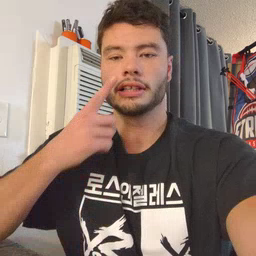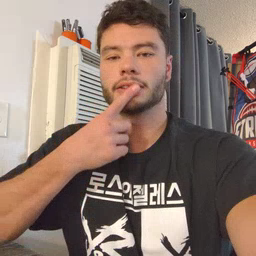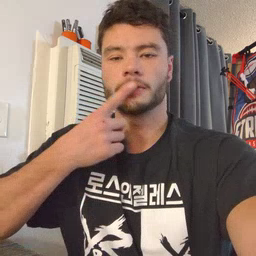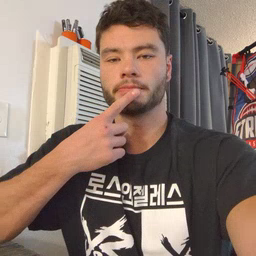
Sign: lips